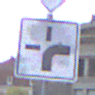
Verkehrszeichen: VerlaufVorfahrtsstrasse3
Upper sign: Vorfahrtsstrasse
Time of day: MorningAfternoon
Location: Outdoor (Urban)
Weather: PartlyCloudy
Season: NotSpecified
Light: Natural